Question: I'm declaring a datagrid template column in my xaml like so:
'''
<sdk:DataGridTemplateColumn x:Name="MyColumn" Header="User">
<sdk:DataGridTemplateColumn.CellTemplate>
<DataTemplate>
<ComboBox
x:Name="comboBox1" />
</DataTemplate>
</sdk:DataGridTemplateColumn.CellTemplate>
</sdk:DataGridTemplateColumn>
'''
I then try to populate the combobox like so:
'''
DataServiceQuery<SystemUser> query = (DataServiceQuery<SystemUser>)_context.SystemUserSet;
query.BeginExecute(OnUserSearchComplete, query);
'''
(runs after the InitializeComponent() line)
And then:
'''
private void OnUserSearchComplete(IAsyncResult result)
{
var query = result.AsyncState as DataServiceQuery<SystemUser>;
IEnumerable<SystemUser> response = query.EndExecute(result);
ComboBox comboBox1 = (DataGrid.Columns[4] as DataGridTemplateColumn).CellTemplate.LoadContent() as ComboBox;
// Enumerate over the results of the query
foreach (SystemUser record in response)
{
comboBox1.Items.Add(record.FullName);
}
}
'''
However when I run the application in CRM, the combobox isnt popualted with my system users. Can anyone explain what it is I'm doing wrong? I've tried a few different approaches now and I just can't seem to get it to work..
Thanks,
Jack
Debugging:
- -
Here is how my grid is laid out (similar to SDK example):

It appears for some reason that my code isn't breaking into the foreach loop, any ideas?
Ok, so using the information provided by Andrew in his answer below I have the followig code:
'''
//Removed for brevity
<sdk:DataGridTemplateColumn x:Name="SalesmanColumn" Header="Salesman" Width="150">
<sdk:DataGridTemplateColumn.CellTemplate>
<DataTemplate>
<ComboBox
x:Name="comboBox1"
ItemsSource="{Binding SystemUsers, ElementName=MyUserControl}"
/>
</DataTemplate>
</sdk:DataGridTemplateColumn.CellTemplate>
</sdk:DataGridTemplateColumn>
//Removed for brevity
</sdk:DataGrid.Columns>
</sdk:DataGrid>
</Grid>
'''
Unfortunately my binding doesn't seem to be working, the reason I say this is because I used a string builder and a text box to store and display the user names as they were retrieved from CRM and they were all retreived correctly, but they didn't appear in the combobox. Can anyone explain why my binding is incorrect?
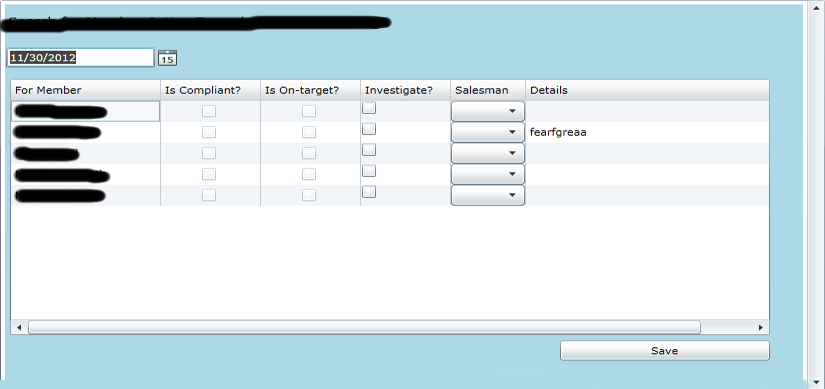
Answer: Have you tried binding ComboBox.ItemsSource in XAML rather than adding directly to ComboBox.Items in code-behind? Perhaps something like this?
'''
<UserControl x:Name="MyUserControl">
<UserControl.Resources>
<CollectionViewSource
x:Key="MyCollectionViewSource"
Source="{Binding SystemUsers, ElementName=MyUserControl}"
/>
</UserControl.Resources>
<!-- ... Omitted for brevity ... -->
<sdk:DataGridTemplateColumn x:Name="MyColumn" Header="User">
<sdk:DataGridTemplateColumn.CellTemplate>
<DataTemplate>
<ComboBox
x:Name="comboBox1"
ItemsSource="{Binding Source={StaticResource MyCollectionViewSource}}"
/>
</DataTemplate>
</sdk:DataGridTemplateColumn.CellTemplate>
</sdk:DataGridTemplateColumn>
</UserControl>
'''
And then in code-behind:
'''
public ObservableCollection<string> SystemUsers { get; private set; }
public UserControl()
{
this.InitializeComponent();
this.SystemUsers = new ObservableCollection<string>();
}
private void OnUserSearchComplete(IAsyncResult result)
{
var query = result.AsyncState as DataServiceQuery<SystemUser>;
IEnumerable<SystemUser> response = query.EndExecute(result);
this.SystemUsers.Clear();
foreach (SystemUser record in response)
{
this.SystemUsers.Add(record.FullName);
}
}
'''
I'm guessing that the data grid calls <URL>. The above solution should circumvent the issue, by making each ComboBox pull in its data rather than giving your code-behind the responsibilities of locating each ComboBox and pushing in the data.